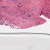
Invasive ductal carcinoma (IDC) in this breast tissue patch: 0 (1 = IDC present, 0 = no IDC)